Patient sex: M
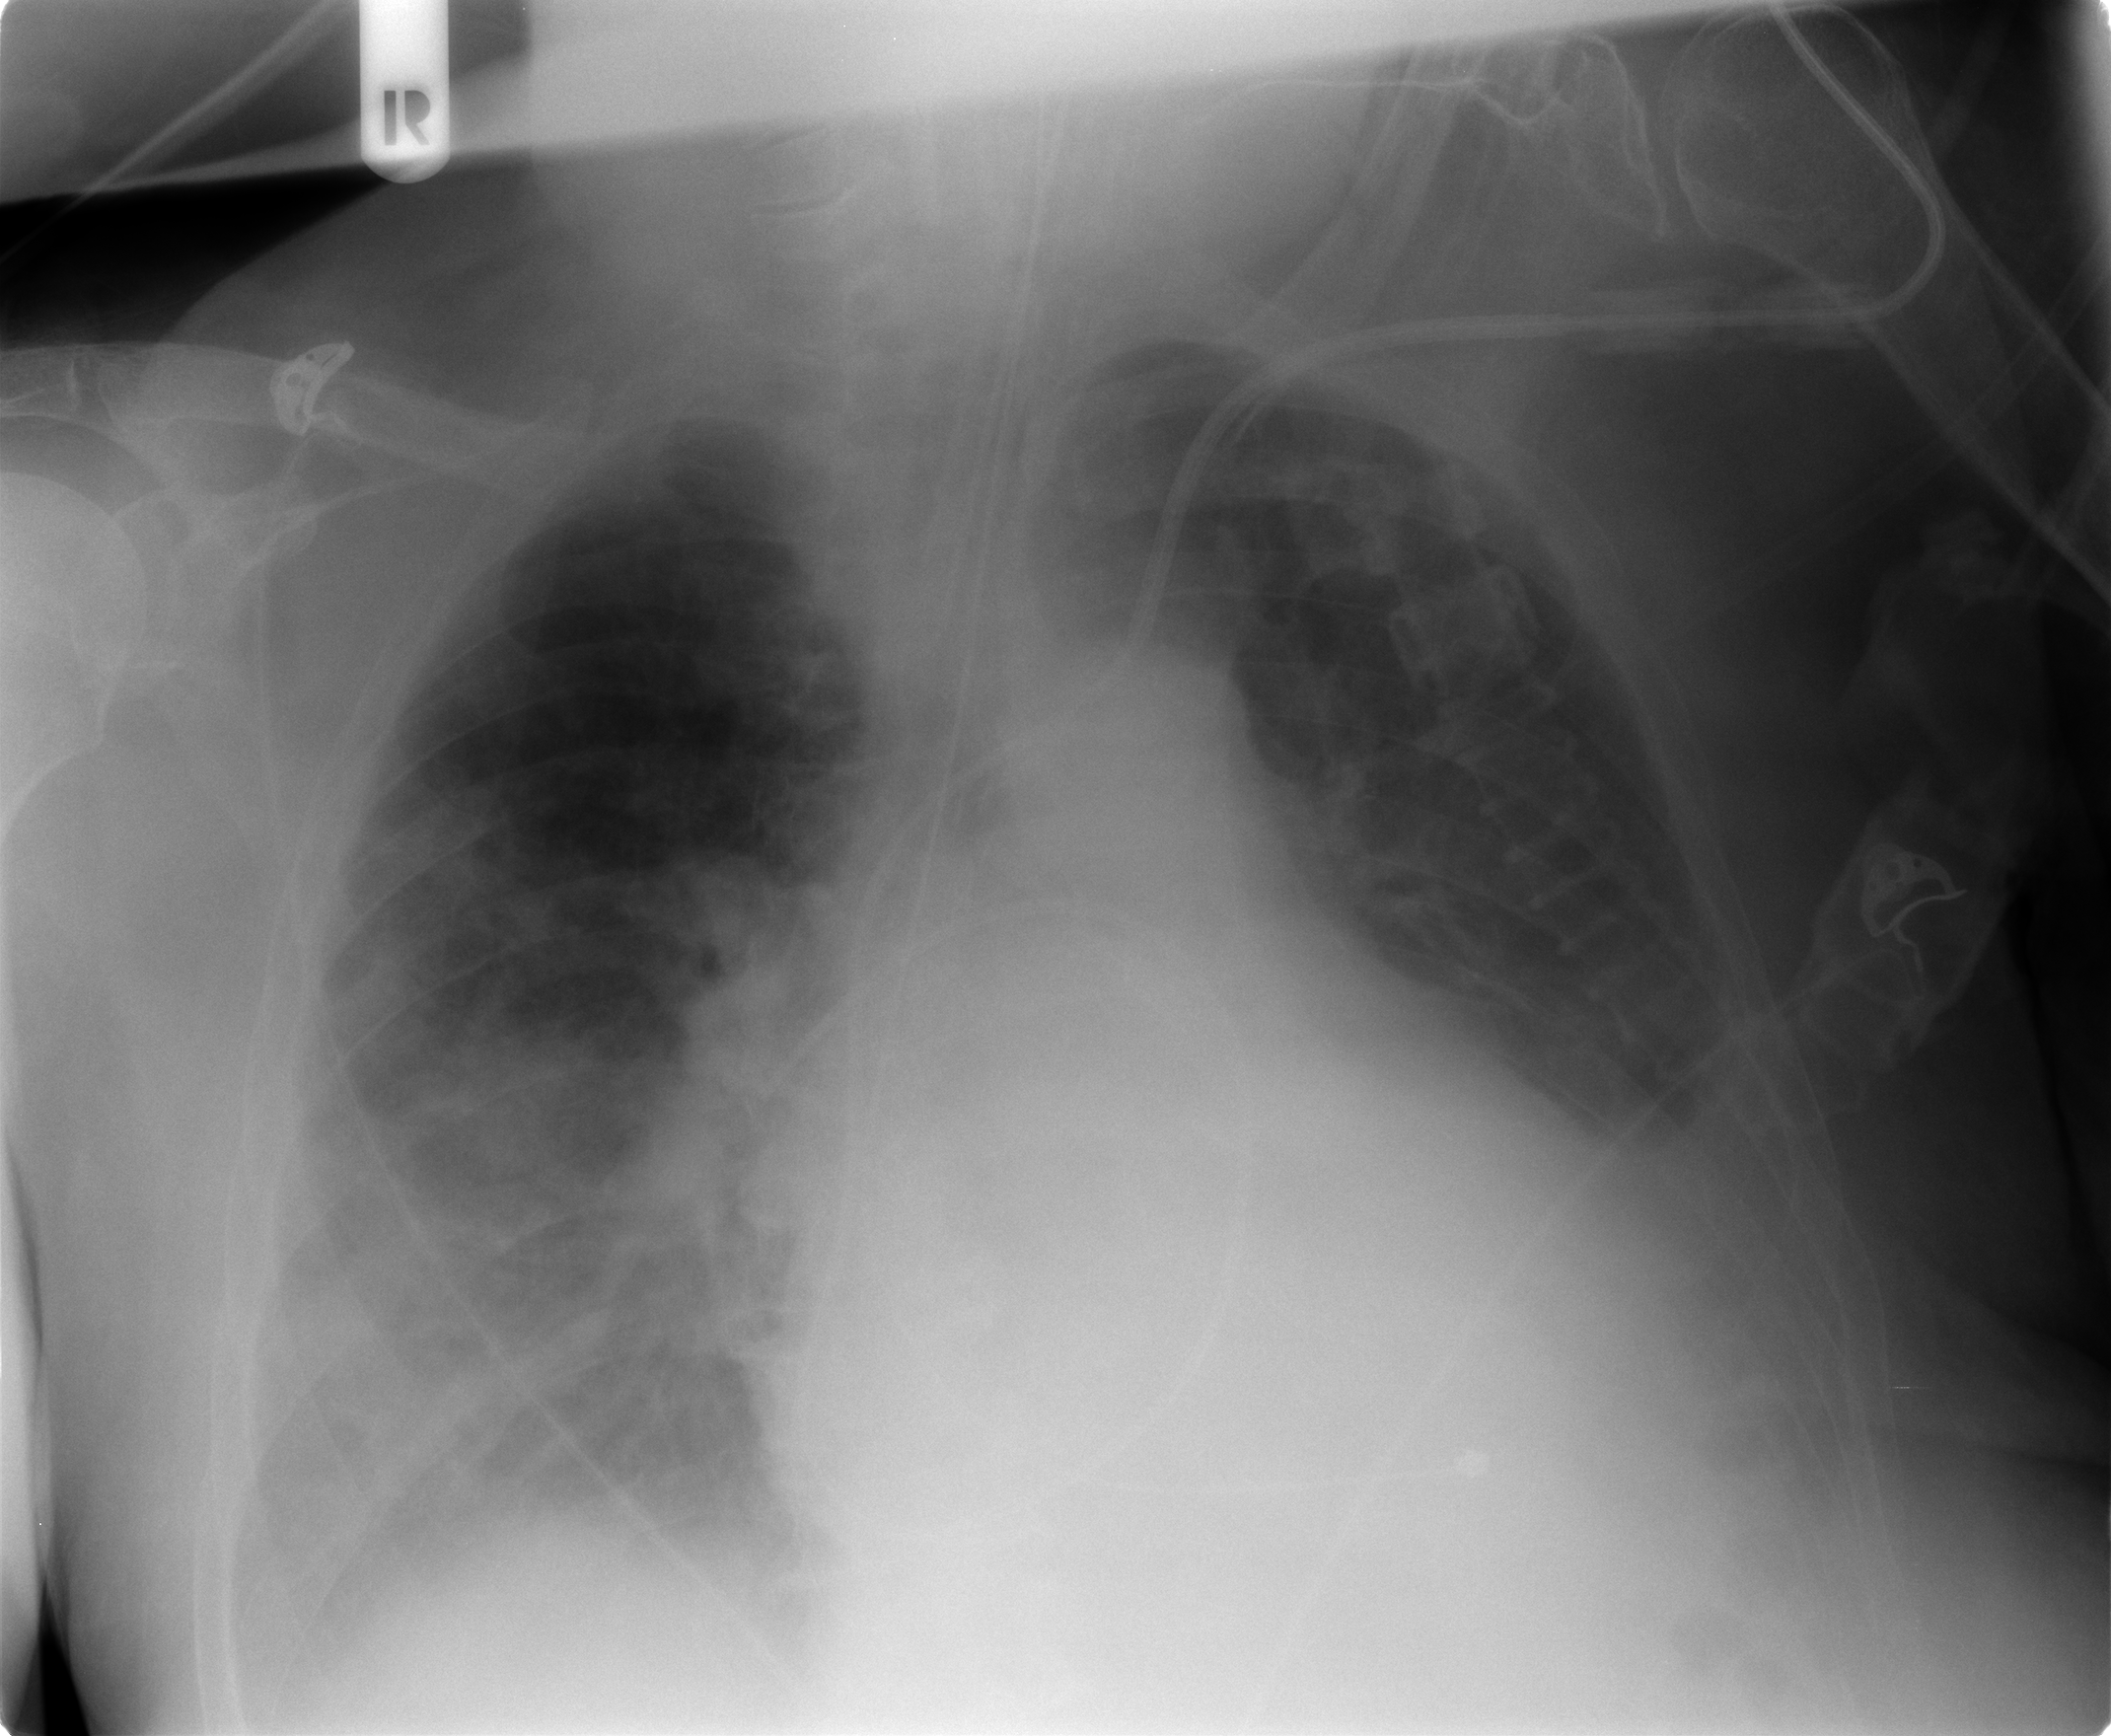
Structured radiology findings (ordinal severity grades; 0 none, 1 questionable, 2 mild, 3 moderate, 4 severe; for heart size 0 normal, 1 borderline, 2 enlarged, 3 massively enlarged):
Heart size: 3
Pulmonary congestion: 2
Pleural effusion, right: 2
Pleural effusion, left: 2
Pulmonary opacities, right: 3
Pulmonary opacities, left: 1
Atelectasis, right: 2
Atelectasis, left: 2